Field crop: maize
Growth stage: 2
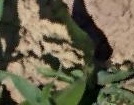
Species: maize